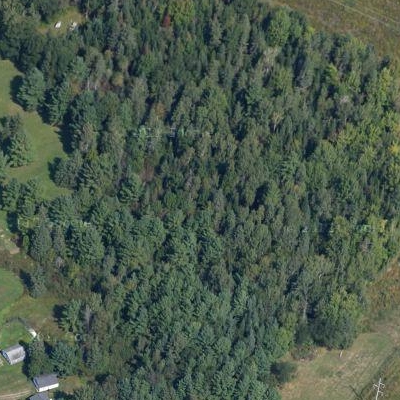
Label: Forest